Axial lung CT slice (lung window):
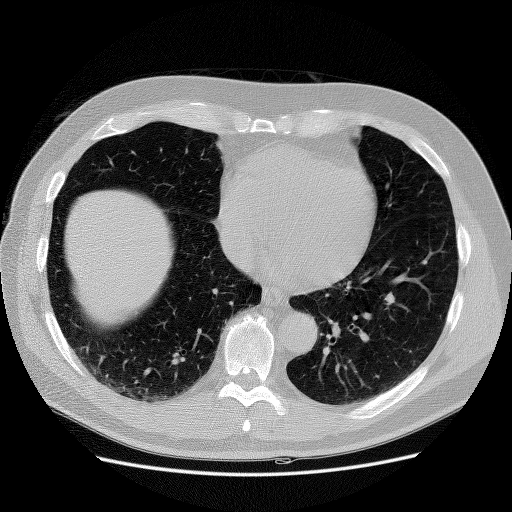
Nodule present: no